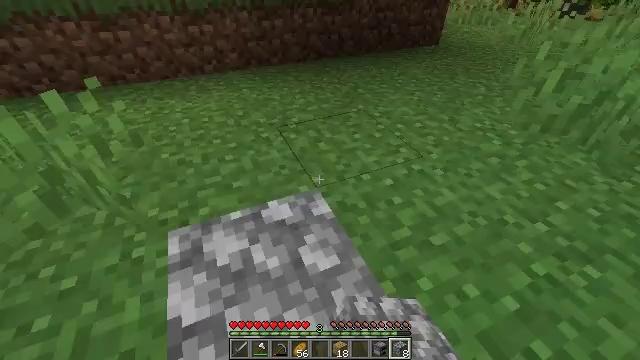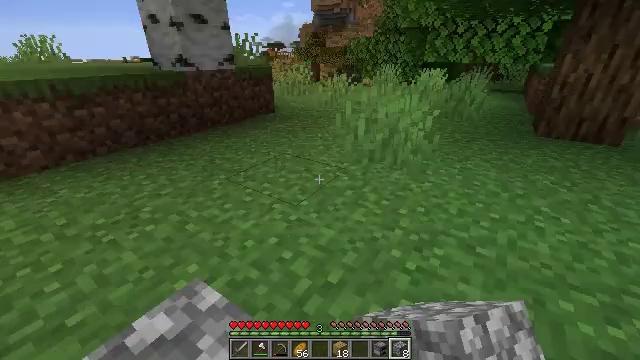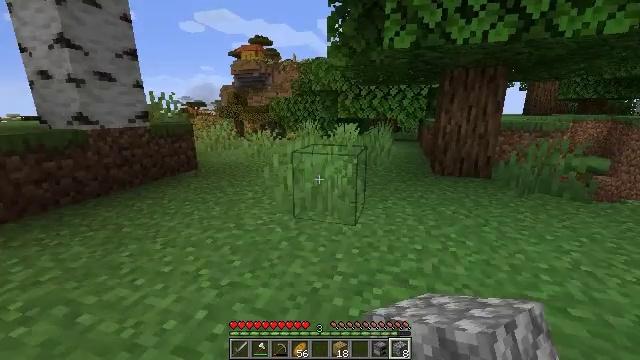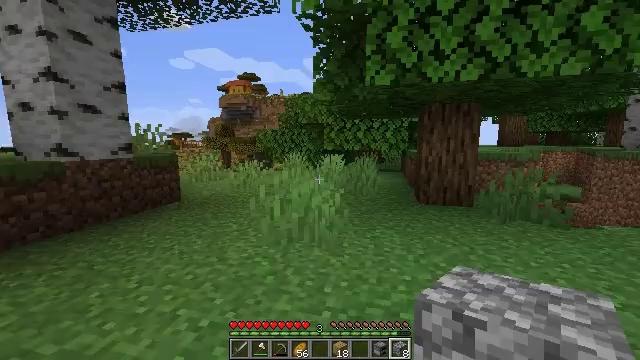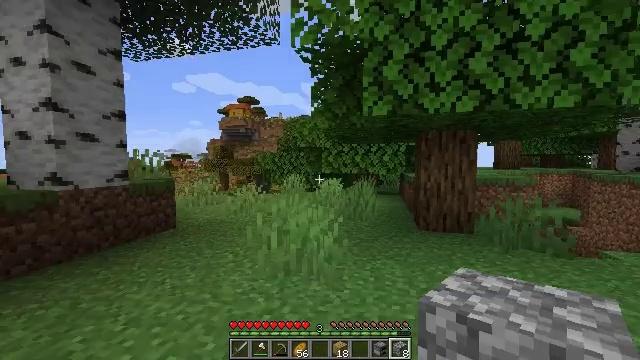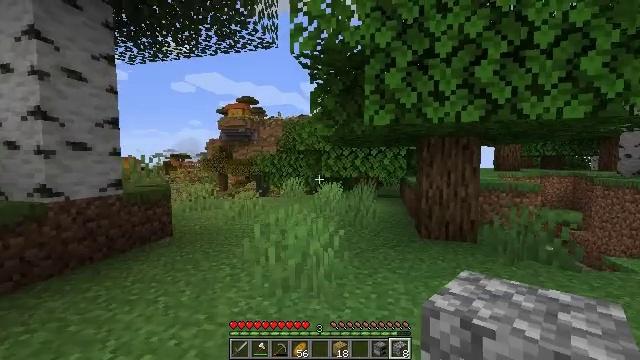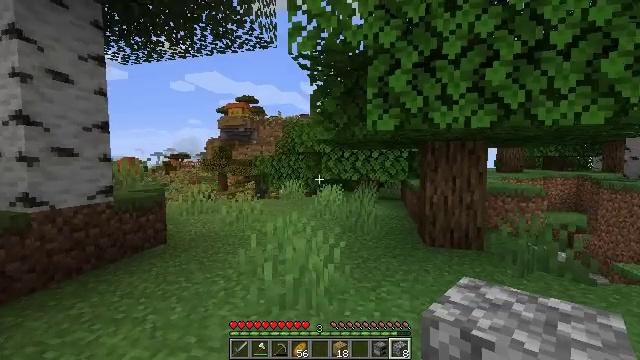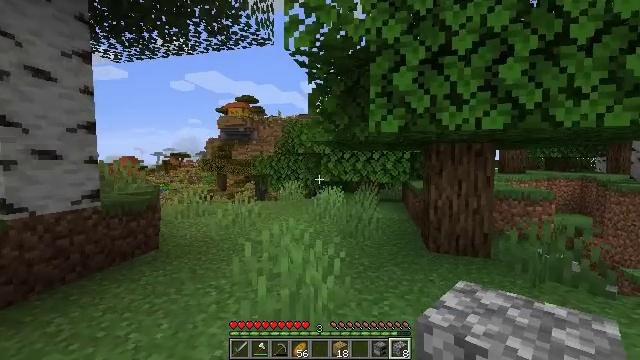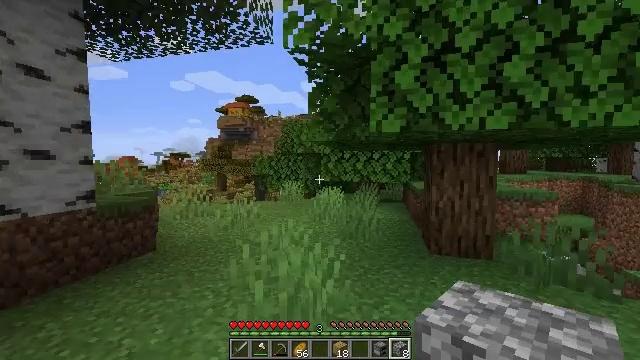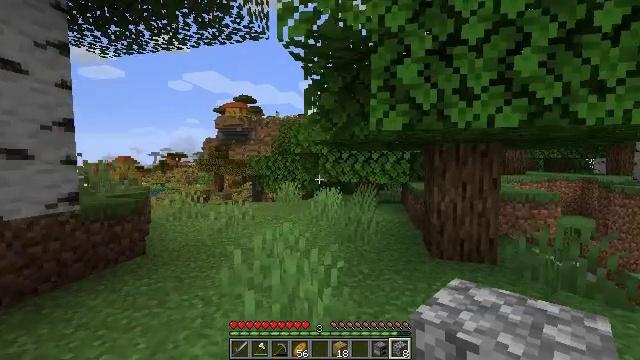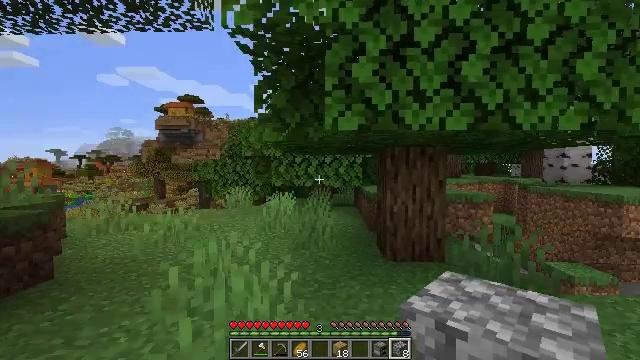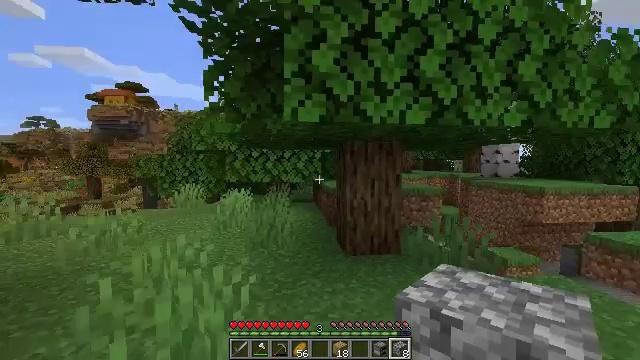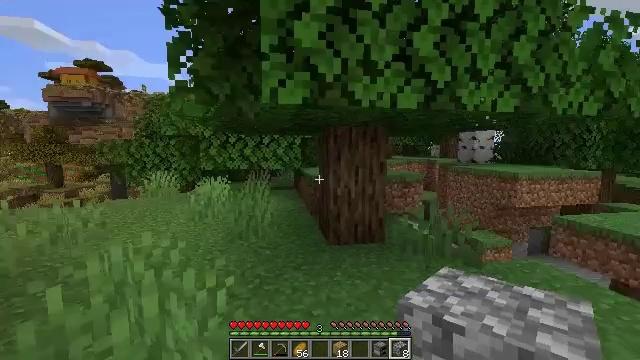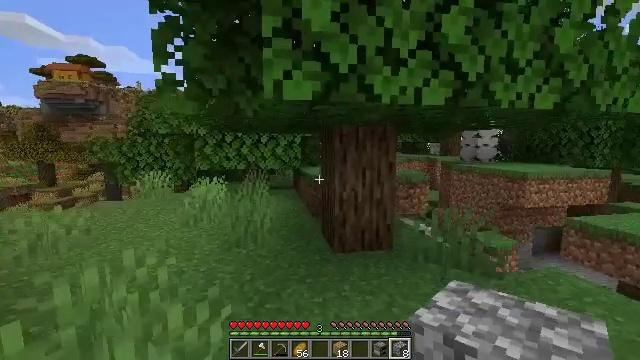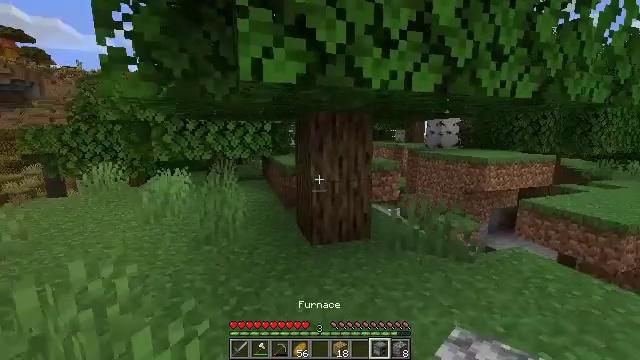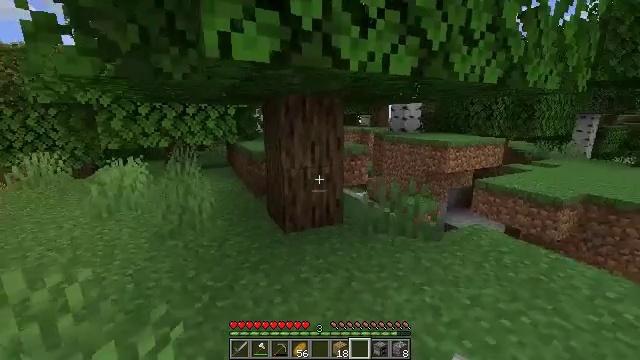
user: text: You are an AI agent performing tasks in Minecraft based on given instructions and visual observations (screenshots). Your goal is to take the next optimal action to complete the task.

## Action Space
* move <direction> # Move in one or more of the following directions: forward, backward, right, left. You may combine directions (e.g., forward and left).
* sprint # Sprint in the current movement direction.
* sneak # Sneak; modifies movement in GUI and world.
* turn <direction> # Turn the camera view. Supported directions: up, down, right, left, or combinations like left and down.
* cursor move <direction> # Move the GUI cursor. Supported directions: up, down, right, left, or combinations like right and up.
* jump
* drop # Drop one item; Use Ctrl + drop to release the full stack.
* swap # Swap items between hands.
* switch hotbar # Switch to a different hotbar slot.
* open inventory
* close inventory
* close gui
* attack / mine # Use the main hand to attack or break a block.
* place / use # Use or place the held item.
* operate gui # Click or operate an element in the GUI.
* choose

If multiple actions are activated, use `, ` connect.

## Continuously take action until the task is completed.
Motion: motion action
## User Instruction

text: Cut down the tree and harvest oak logs.
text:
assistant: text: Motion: sneak, turn right and up
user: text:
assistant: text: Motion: sneak, turn right and up
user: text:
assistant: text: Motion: turn right and up
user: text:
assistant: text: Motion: move forward, turn up
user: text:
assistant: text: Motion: move forward
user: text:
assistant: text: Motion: move forward
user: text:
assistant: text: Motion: move forward
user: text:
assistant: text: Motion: move forward
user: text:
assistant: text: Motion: move forward
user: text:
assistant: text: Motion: move forward, turn right
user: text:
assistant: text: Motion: move forward, turn right
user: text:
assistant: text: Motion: move forward, turn right and down
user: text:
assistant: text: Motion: move forward and move left
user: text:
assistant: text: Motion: move forward and move left, turn right and down
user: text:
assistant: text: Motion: move forward and move left, turn right and down
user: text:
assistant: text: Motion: move forward and move left
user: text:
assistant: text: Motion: move forward and move left
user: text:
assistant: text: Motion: move forward
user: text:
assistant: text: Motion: no_op
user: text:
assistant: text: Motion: no_op
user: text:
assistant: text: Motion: no_op
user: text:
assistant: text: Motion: no_op
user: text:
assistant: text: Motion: no_op
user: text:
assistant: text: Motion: switch to hotbar 2
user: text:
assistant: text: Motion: switch to hotbar 2
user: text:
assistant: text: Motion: turn right and up, switch to hotbar 2
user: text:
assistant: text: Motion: turn right and up
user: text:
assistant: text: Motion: attack / mine
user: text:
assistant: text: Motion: attack / mine
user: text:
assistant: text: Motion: attack / mine